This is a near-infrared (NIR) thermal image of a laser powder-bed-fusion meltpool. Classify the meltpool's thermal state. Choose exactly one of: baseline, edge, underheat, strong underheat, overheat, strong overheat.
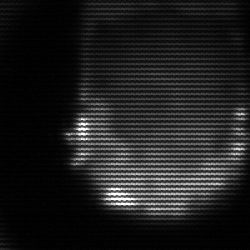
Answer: edge